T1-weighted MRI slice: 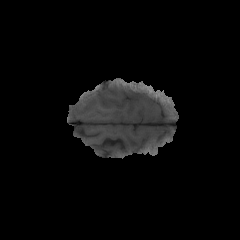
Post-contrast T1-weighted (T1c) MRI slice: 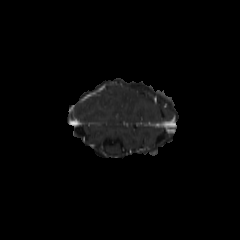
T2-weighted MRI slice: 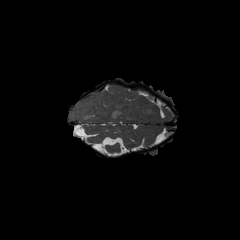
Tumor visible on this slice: yes